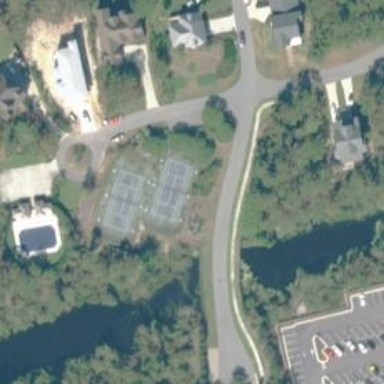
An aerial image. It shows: Tennis court in leisure pitch.